Question: I have a navigation controller with details about a specific product, one of the details is a small image of the product. Now I want to add a button which must go to a view controller with a enlarged image of the product.
How can I make that the enlarged image is on the same navigation controller as the detail screen and as transition an flip of the screen but that the header and tab bar won't flip.
Added a overview image of the two views on the navigation controller.

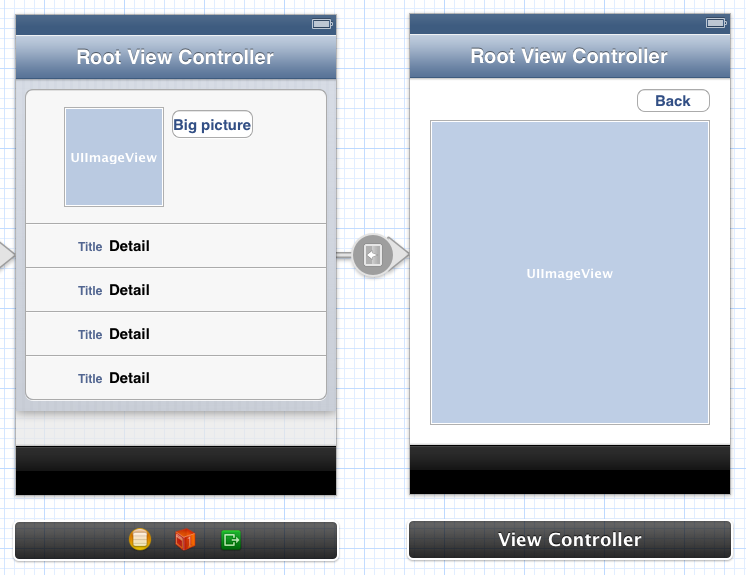
Answer: You can use something like:
'''
UIView.Transition(this.NavigationController.View, 1f,
UIViewAnimationOptions.CurveEaseInOut | UIViewAnimationOptions.TransitionFlipFromRight,
delegate { this.NavigationController.PushViewController(this.ImageViewController, false); });
'''
To have your image view flipped in when getting pushed on the navogation controller, instead of the default transition. The title property of the ImageViewController should be the same as the one from your details.
The idea of the 'UINavigationController' is to handle multiple controllers, so you should not work against it by overlaying a view.